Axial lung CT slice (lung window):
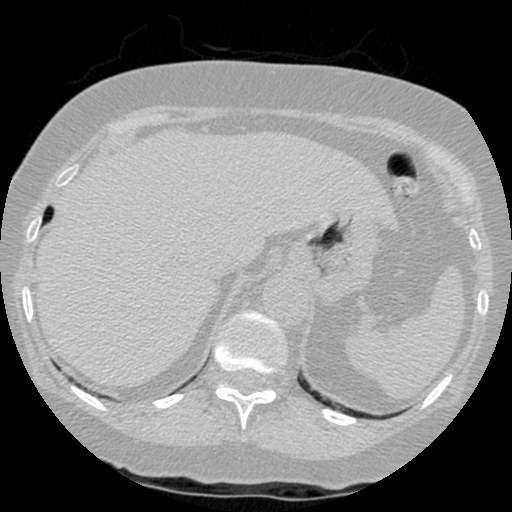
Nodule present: no